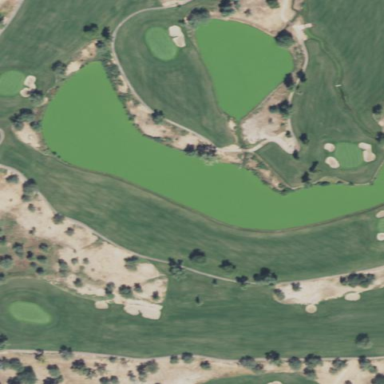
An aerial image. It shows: Rough grassy area used for golf.